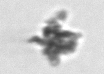
Label: detritus